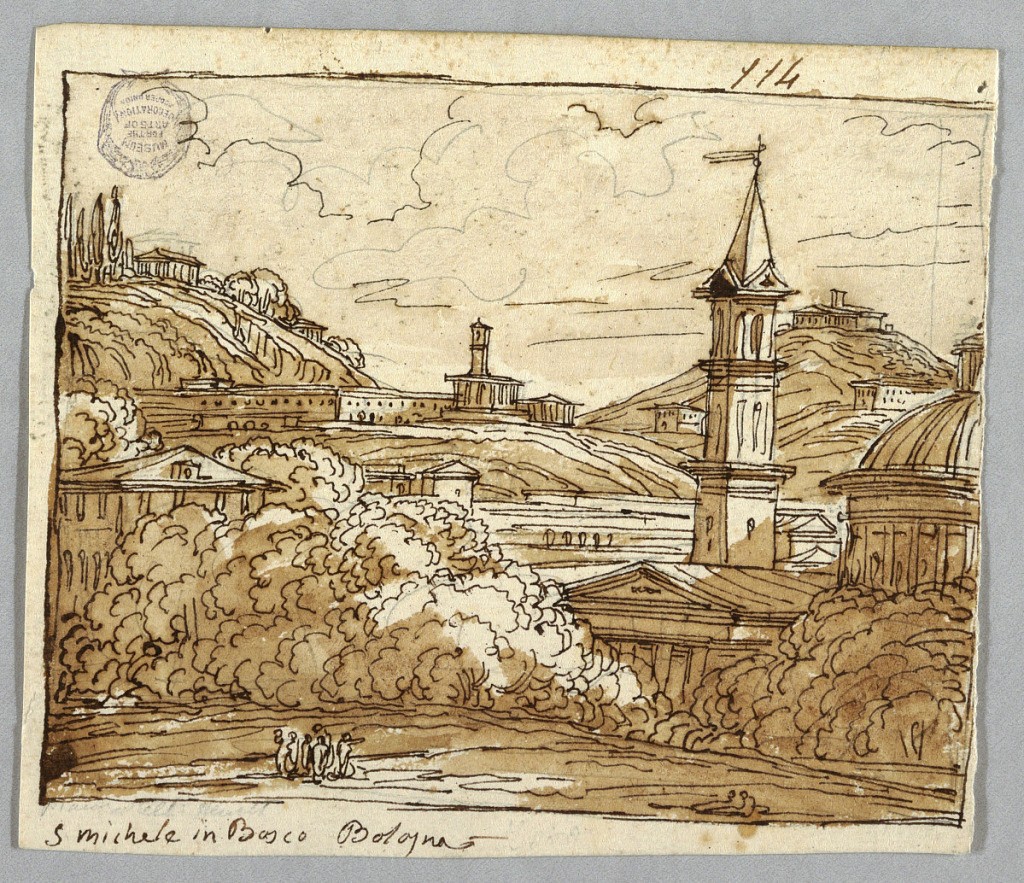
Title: Sketchbook Page, Folio 57: Study after Michele in Bosco, Bologna; Verso, Architectural Details
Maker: Felice Giani, Italian, 1758–1823
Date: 1811–14
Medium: Pen and brown ink, brush and brown wash over traces of graphite on cream laid paper
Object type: Drawing
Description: Groups of people shown on lawn on hill top, situated in foreground. Upper parts of church shown in right middle distance; inscribed below: S Michele in Bosco Bologna. Top right inscribed: 114.  Verso: Section of column and entablature with figures 1 and 9 inscribed between horizontal lines. Sections of fluted column shown.  Top center, inscribed: 115.